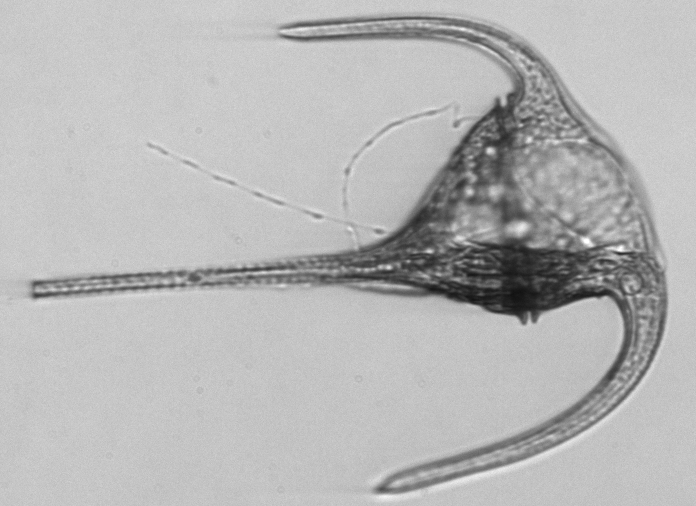
Label: Tripos